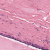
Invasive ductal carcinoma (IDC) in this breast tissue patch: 0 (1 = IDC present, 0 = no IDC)